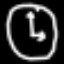
Label: clock